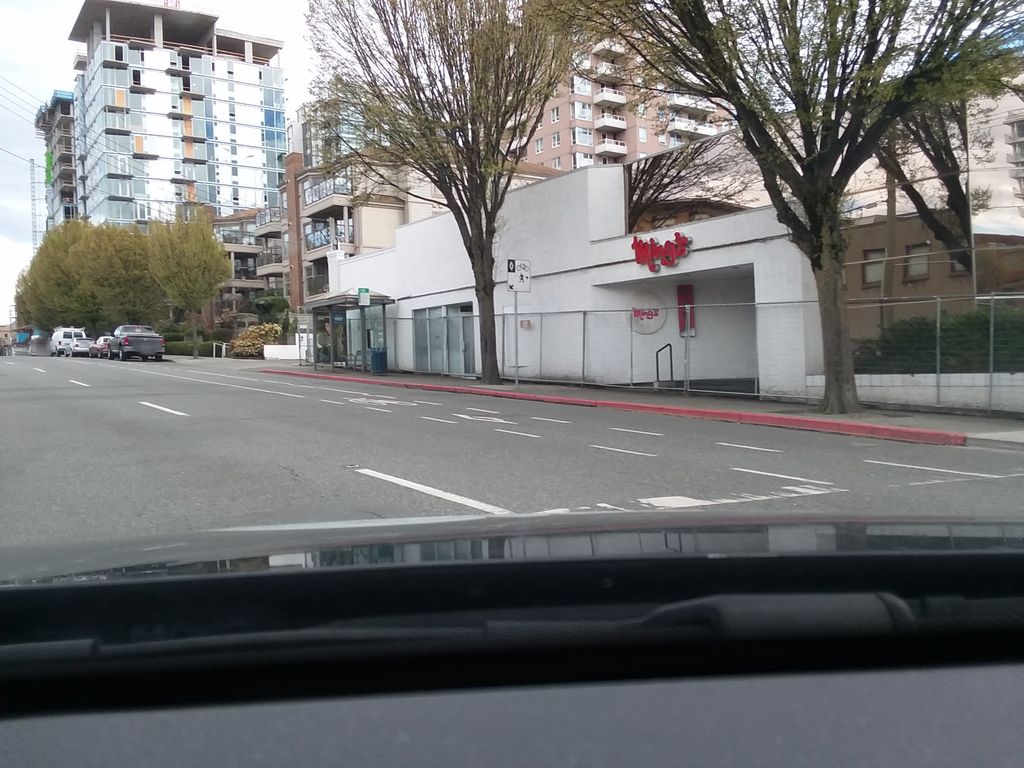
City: victoria